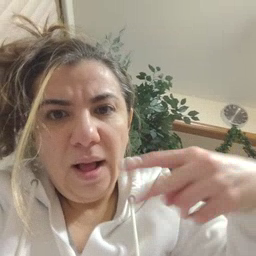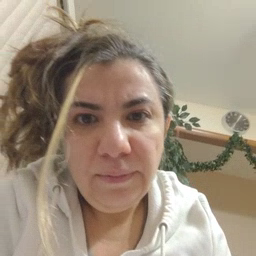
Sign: dance